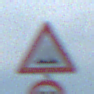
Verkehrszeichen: UnebeneFahrbahn
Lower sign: Geschwindigkeit20
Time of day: SunriseSunset
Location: Outdoor (Beach)
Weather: PartlyCloudy
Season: NotSpecified
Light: Natural